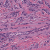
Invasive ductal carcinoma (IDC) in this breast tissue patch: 1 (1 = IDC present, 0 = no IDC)